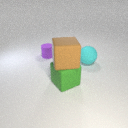
large green rubber cube below large brown rubber cube